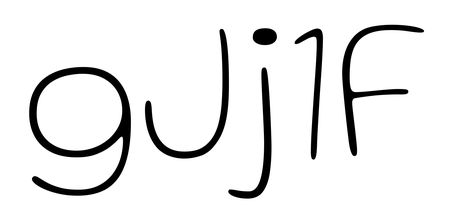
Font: Gluten_Thin